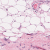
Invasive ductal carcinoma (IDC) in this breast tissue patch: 0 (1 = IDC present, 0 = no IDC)